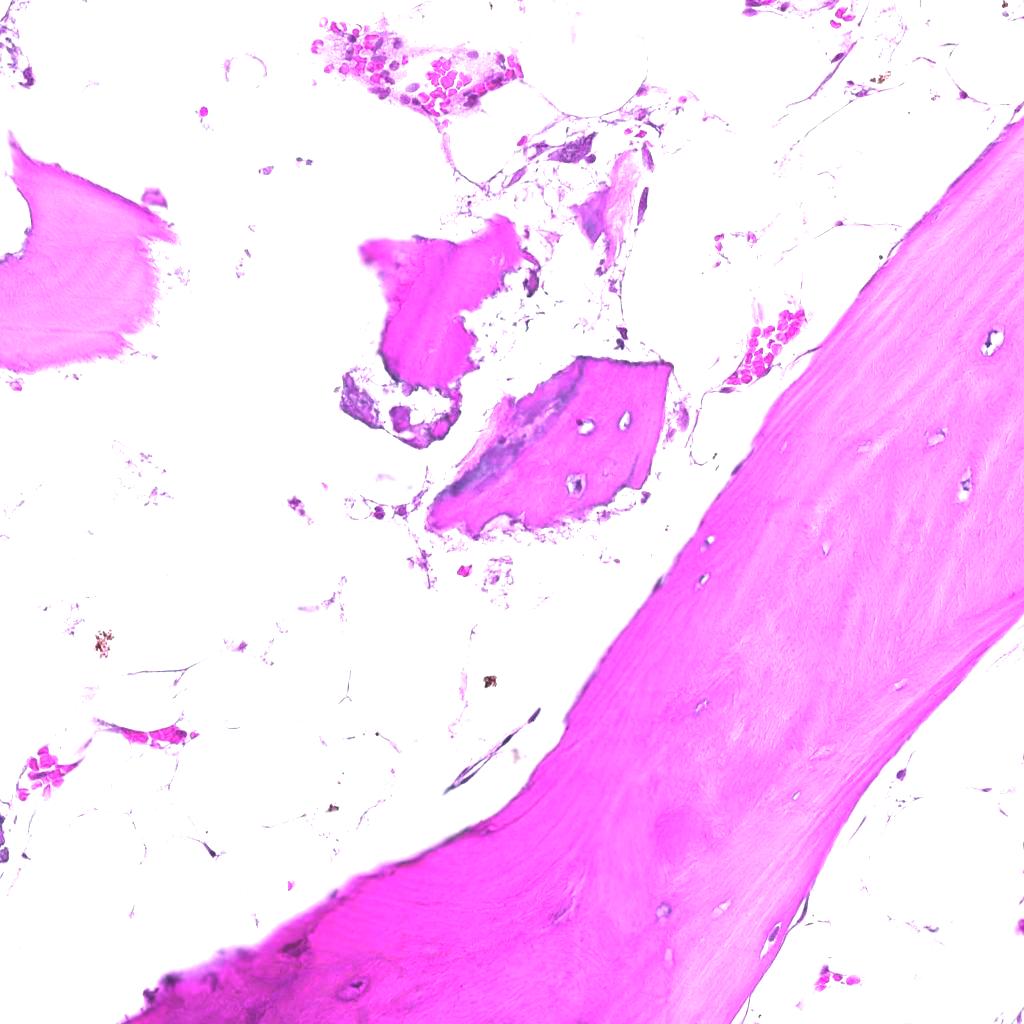
Label: Non-Tumor